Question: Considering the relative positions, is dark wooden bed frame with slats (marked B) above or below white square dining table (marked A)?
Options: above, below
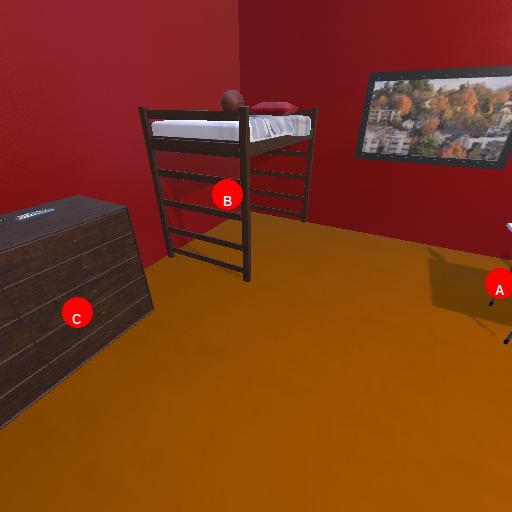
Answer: above